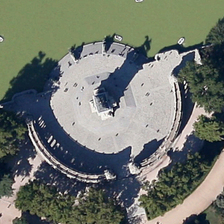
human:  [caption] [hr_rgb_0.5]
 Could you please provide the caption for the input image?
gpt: this round square sits by the river surrounded by several trees .

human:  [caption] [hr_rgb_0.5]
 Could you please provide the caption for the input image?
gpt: the round square with a statue in the centre is between a lake and some trees .

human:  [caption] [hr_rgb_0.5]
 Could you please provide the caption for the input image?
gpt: there is a round square with a statue in the center sandwiched between a lake and some trees .

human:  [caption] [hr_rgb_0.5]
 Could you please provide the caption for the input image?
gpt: a circle square semi-surrounded by some green trees is near a river .

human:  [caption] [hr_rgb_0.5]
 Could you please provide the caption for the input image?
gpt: the round square is at the bank .